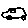
Label: car